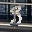
Label: 3